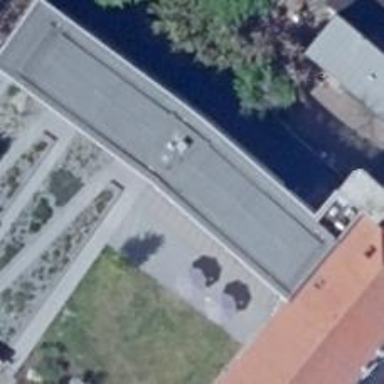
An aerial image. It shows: Civic building.